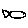
Label: fish